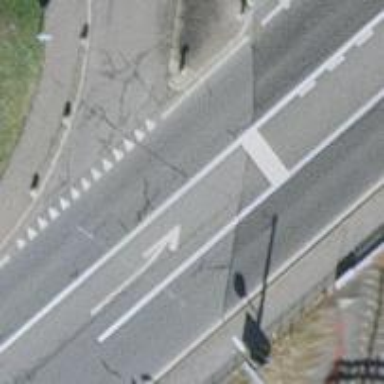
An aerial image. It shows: Primary highway with asphalt surface. It has trolley wires installed.